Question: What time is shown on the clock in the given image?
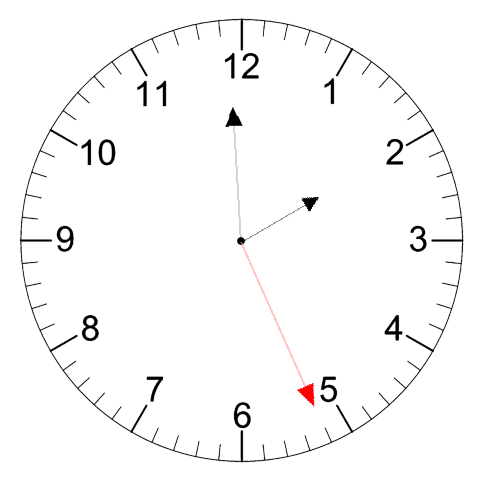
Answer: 01:59:26